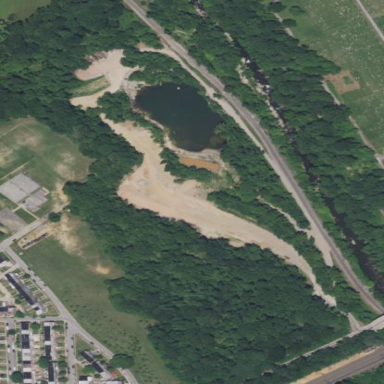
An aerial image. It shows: Quarry area.